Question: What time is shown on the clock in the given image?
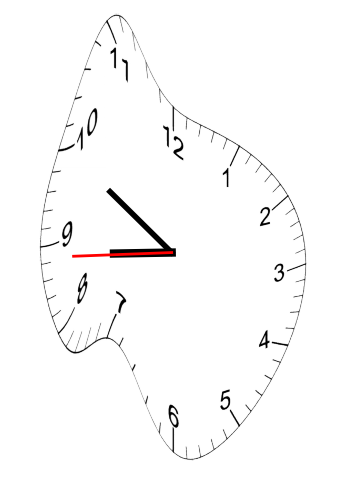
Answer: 08:49:44